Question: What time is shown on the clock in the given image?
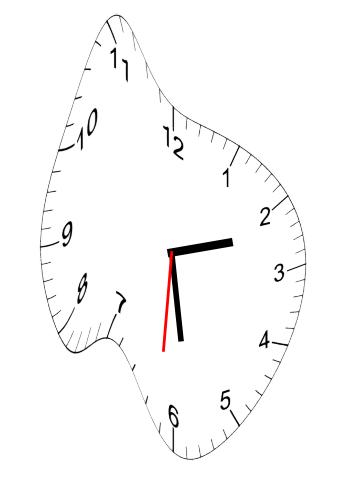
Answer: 02:28:31